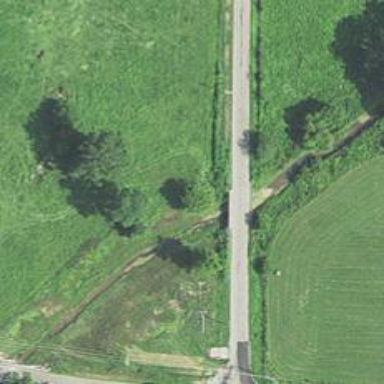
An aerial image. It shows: Unclassified road.